Question: I'm undecided whether it's better, performance-wise, to use a very commonly shared column value (like 'Country') as partition key for a compound primary key or a rather unique column value (like 'Last_Name').
Looking at <URL> I get this:
> ":
Cassandra's built-in indexes are best on a table
having many rows that contain the indexed value. For example,
suppose you had a user table with a billion users and wanted to look
up users by the state they lived in. "":
Do not use an index to query a huge volume of records for a small
number of results. For example, if you create an index on a column
that has many distinct values, a query between the fields will incur
many seeks for very few results. It would probably be more efficient to manually maintain
the table as a form of an index instead of using the Cassandra
built-in index. For columns containing unique data, it is sometimes
fine performance-wise to use an index for convenience, as long as the
query volume to the table having an indexed column is moderate and not
under constant load."
<URL> for
"", I see something like a UUID being used as partition key... ?

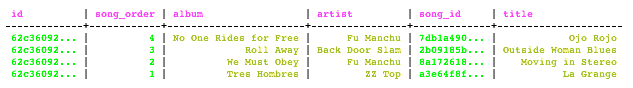
Answer: Indexing in the documentation you wrote up refers to secondary indexes. In cassandra there is a <URL>. For a secondary index it would indeed be bad to have very unique values, however for the components in a primary key this depends on what component we are focusing on. In the primary key we have these components:
> PRIMARY KEY(partitioning key, clustering key_1 ... clustering key_n)
The partitioning key is used to distribute data across different nodes, and if you want your nodes to be balanced (i.e. well distributed data across each node) then you want your partitioning key to be as random as possible. That is why the example you have uses UUIDs.
The clustering key is used so that querying columns with a particular clustering key can be more efficient. That is where you want your values to not be unique and where there would be a performance hit if unique rows were frequent.
The <URL> have a good explanation of what is going on.